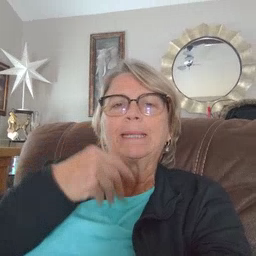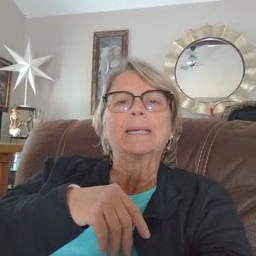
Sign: pretty